Current action and preconditions to check: trajectory_clear

Your task: For each precondition in the list above, predict whether it will hold at this action.

Consider the current scene as observed from the mobile robot's camera, and analyze the predicted future states of all dynamic agents (e.g., people, animals, vehicles, or any moving entities) within the NEXT SECOND.

IMPORTANT: Only answer "very likely" if you are absolutely certain—based on strong, clear evidence—that a dynamic agent will violate the precondition in the predicted future state. Do NOT answer "very likely" for unlikely, ambiguous, or low-probability risks.

Ask yourself for each precondition: Is there a high probability, with clear and convincing evidence, that the predicted future states of any dynamic agent will interfere with the predicted future state of the currently executing action within the NEXT SECOND, causing that precondition to fail?

Assess the risk level based on these predictions. Use "likely" or "very likely" if motions create a clear risk of interference.

Use "neutral" or "improbable" if agents are nearby but their predicted paths are clearly diverging or non-conflicting.

Failure Risk Categories: "very improbable", "improbable", "neutral", "likely", "very likely"

Answer Format: Output ONLY the probability_of_failure value from these categories: "very improbable", "improbable", "neutral", "likely", "very likely"

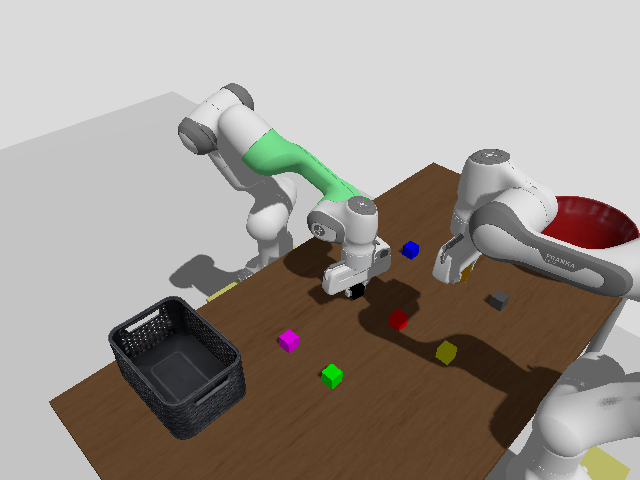

Answer: very improbable